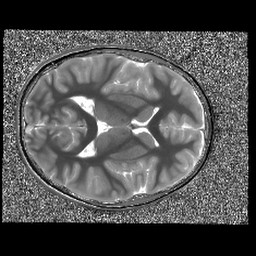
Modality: T1map
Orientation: axial
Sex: female
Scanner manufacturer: siemens
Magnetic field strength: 3 T
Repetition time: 5 s
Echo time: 0.00368 s